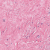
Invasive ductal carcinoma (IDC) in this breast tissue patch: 0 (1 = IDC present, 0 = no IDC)